Question: What is the shape of the orange object?
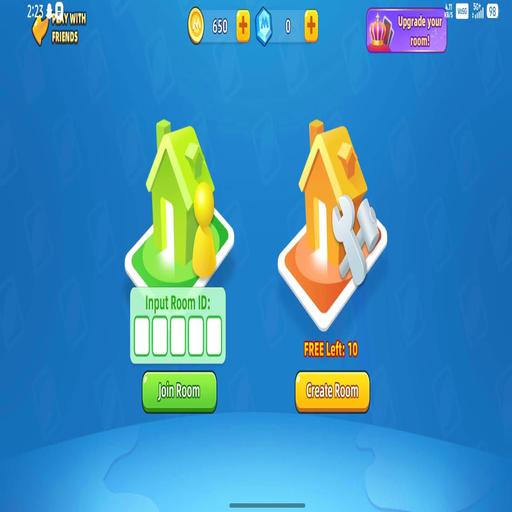
Answer: Arrowhead shape